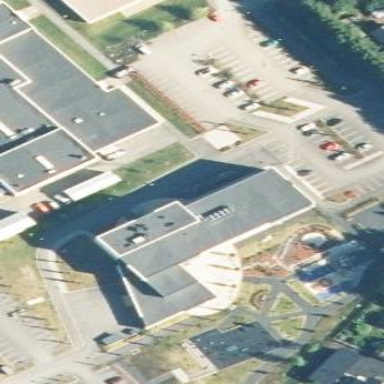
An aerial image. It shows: School building.